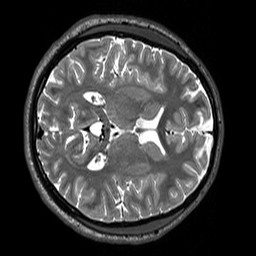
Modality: T2w
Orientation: axial
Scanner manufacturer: siemens
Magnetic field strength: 3 T
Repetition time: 3.2 s
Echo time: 0.406 s